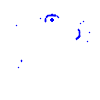
Particle: proton